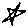
Label: star